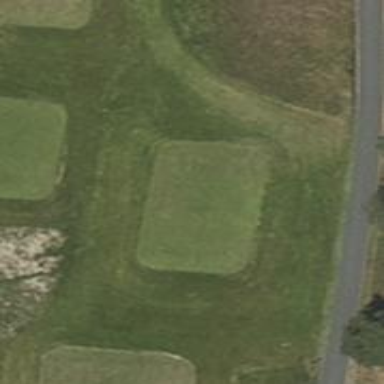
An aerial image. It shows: Golf tee.